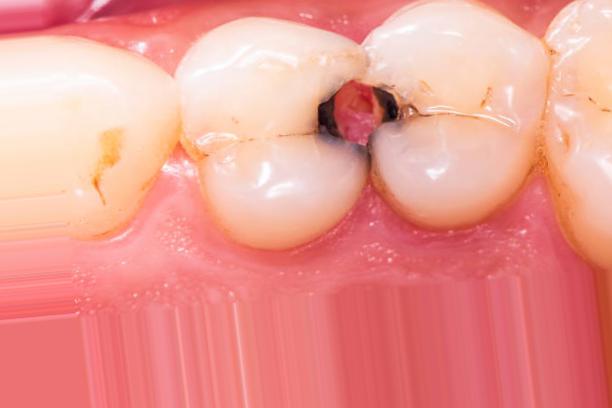
Condition: Caries